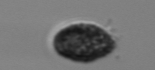
Label: Pseudochattonella_farcimen